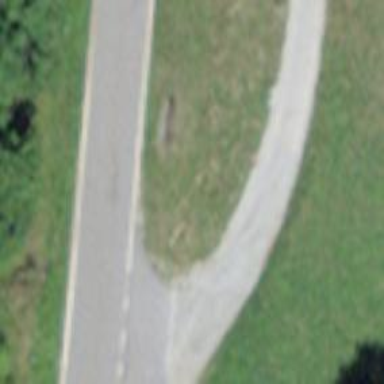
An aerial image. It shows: Wayside cross with historic significance.